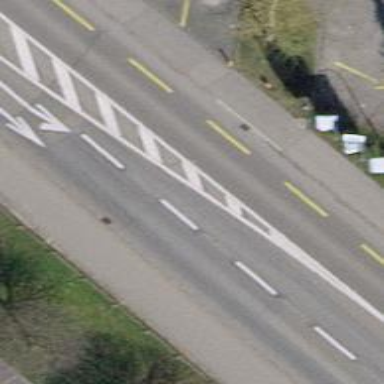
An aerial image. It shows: Primary road with asphalt surface.